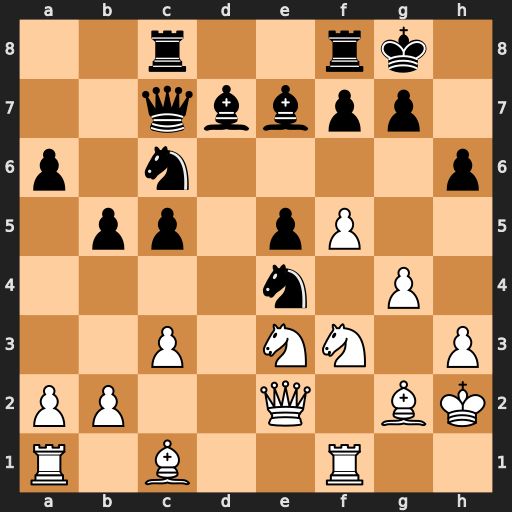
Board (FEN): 2r2rk1/2qbbpp1/p1n4p/1pp1pP2/4n1P1/2P1NN1P/PP2Q1BK/R1B2R2
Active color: w
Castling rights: -
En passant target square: -
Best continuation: Nd5 Nxc3 bxc3